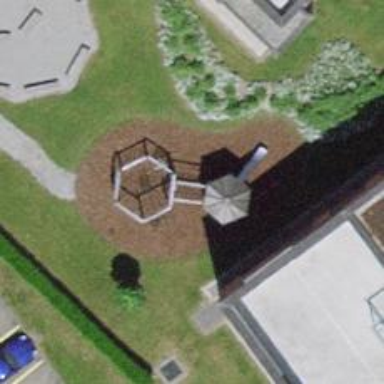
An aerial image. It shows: Playground structure.